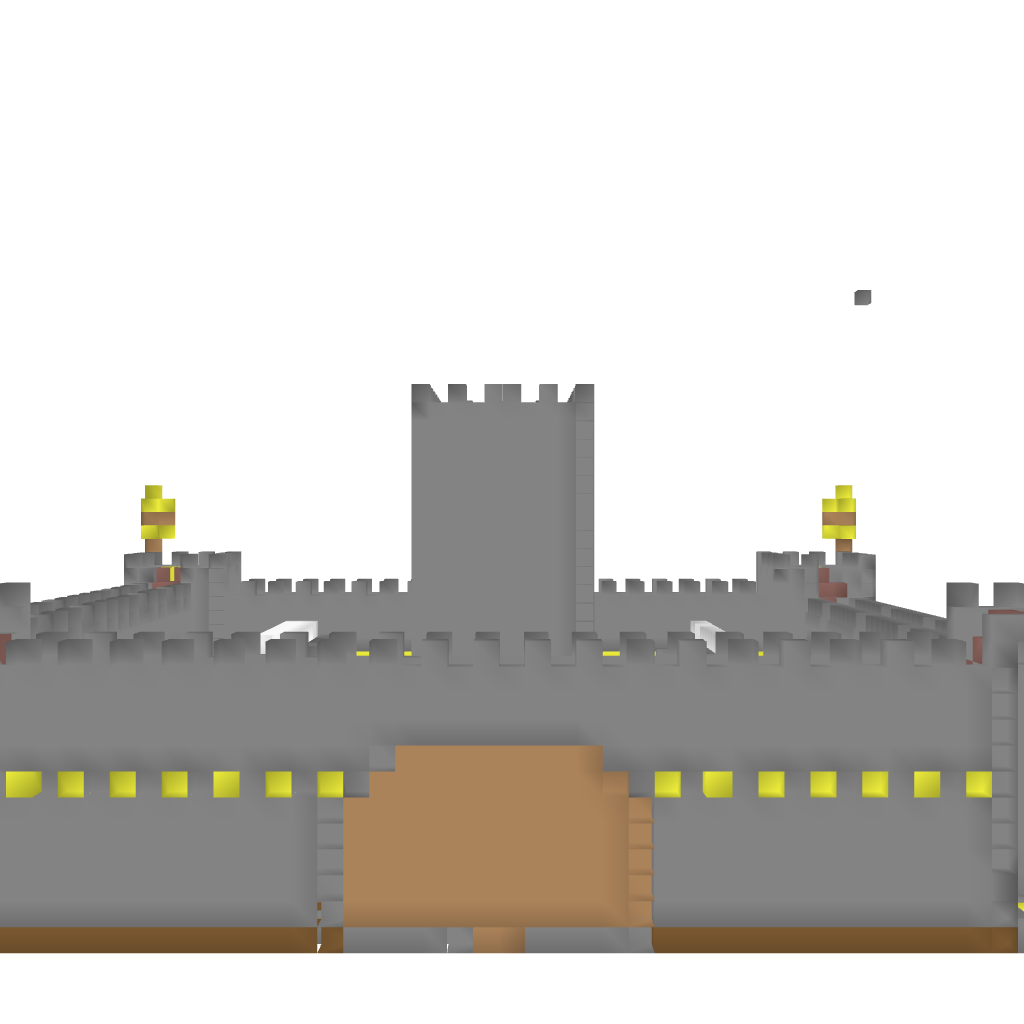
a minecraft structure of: Castle House high quality